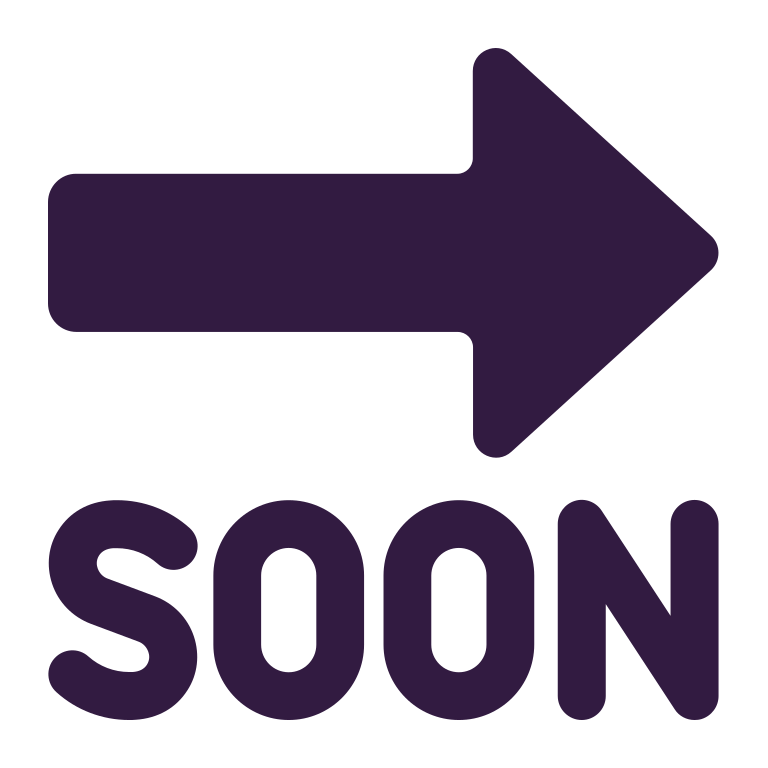
soon arrow flat